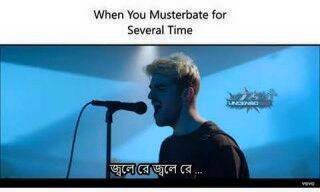
Caption: When You Musterbate for Several Time   জ্বলে রে জ্বলে রে ...
Label: non-hate